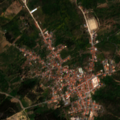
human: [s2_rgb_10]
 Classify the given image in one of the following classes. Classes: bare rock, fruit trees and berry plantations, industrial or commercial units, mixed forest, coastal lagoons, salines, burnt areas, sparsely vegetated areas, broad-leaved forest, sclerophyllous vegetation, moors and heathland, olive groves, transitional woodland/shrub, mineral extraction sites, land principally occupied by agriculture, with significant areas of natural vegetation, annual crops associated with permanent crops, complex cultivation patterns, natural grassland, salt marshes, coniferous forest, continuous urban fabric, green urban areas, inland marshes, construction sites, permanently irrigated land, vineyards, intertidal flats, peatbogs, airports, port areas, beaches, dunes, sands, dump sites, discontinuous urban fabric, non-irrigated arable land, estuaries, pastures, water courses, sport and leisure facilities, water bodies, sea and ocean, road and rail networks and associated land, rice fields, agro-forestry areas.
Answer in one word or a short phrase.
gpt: discontinuous urban fabric, olive groves, agro-forestry areas, broad-leaved forest, transitional woodland/shrub, burnt areas